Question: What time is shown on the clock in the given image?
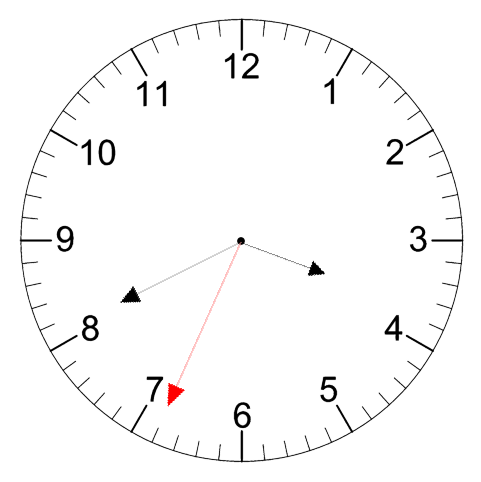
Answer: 03:40:34